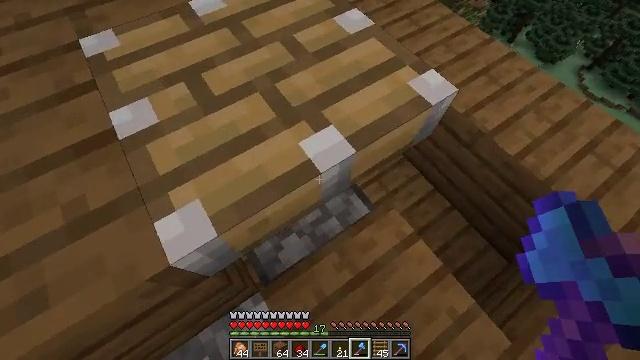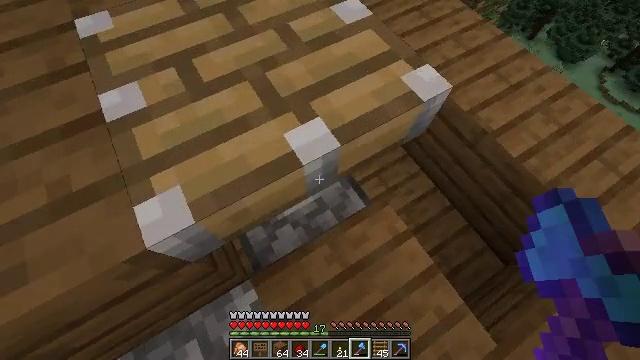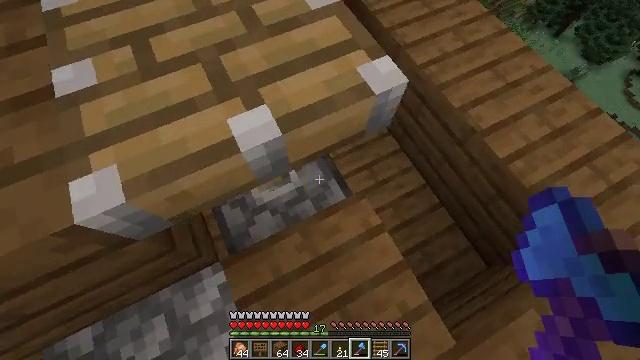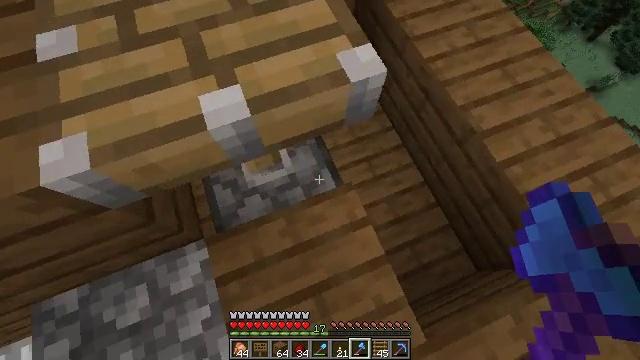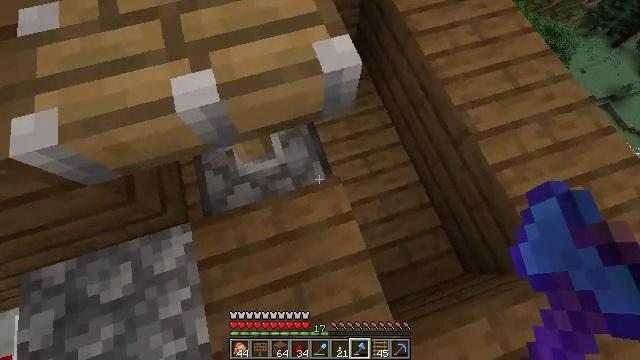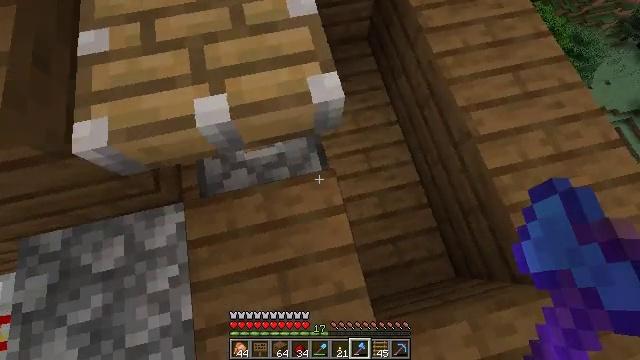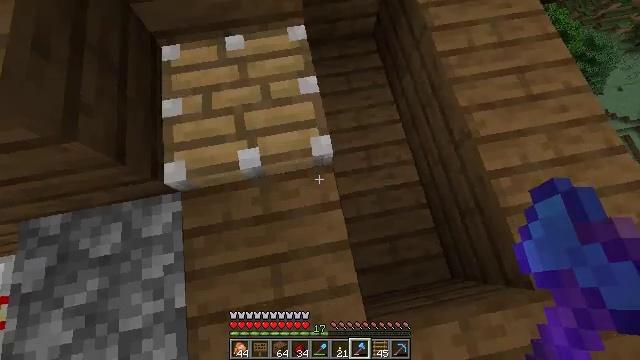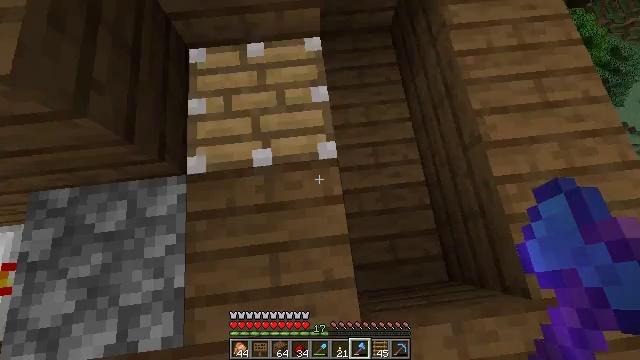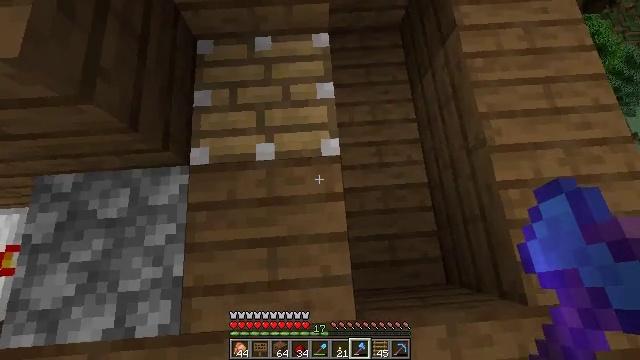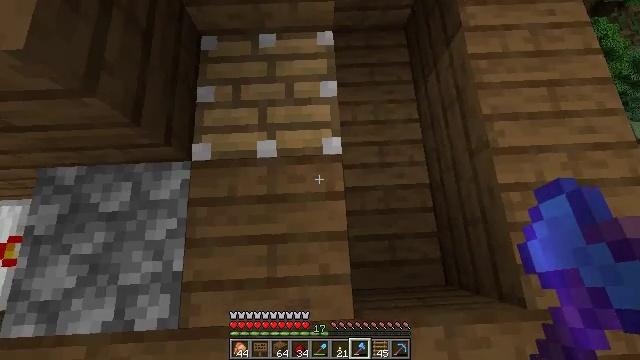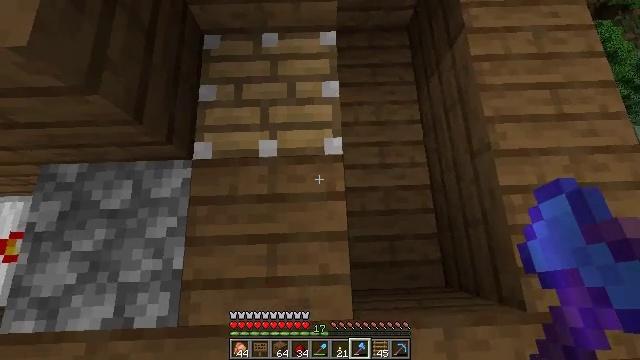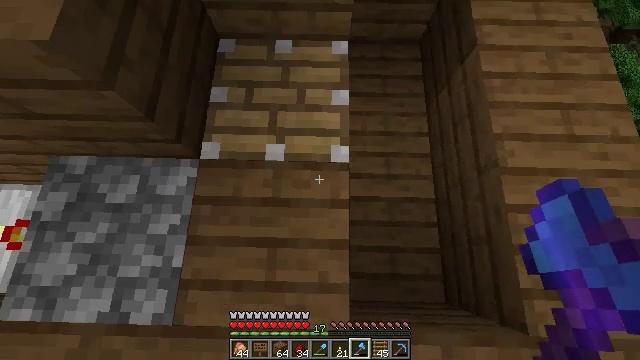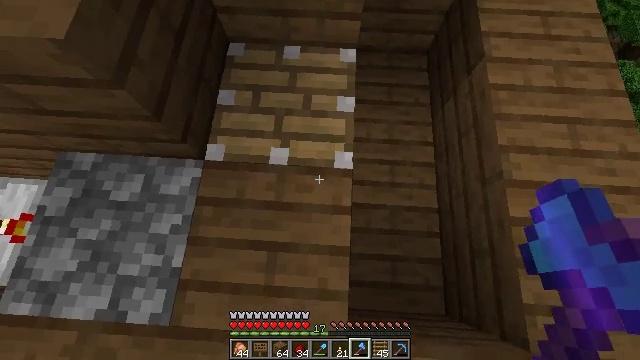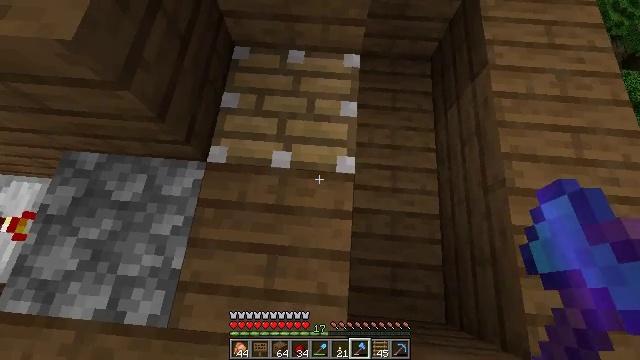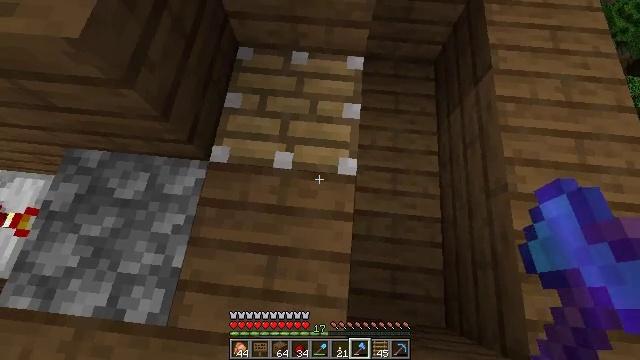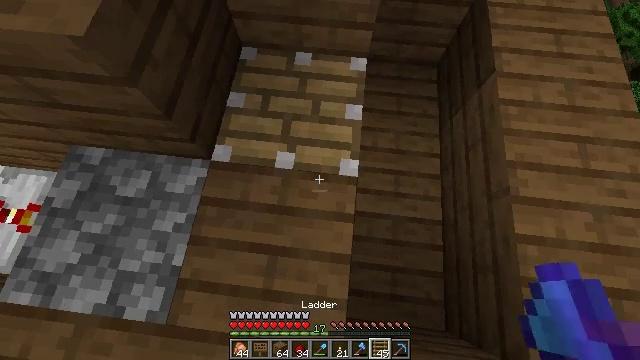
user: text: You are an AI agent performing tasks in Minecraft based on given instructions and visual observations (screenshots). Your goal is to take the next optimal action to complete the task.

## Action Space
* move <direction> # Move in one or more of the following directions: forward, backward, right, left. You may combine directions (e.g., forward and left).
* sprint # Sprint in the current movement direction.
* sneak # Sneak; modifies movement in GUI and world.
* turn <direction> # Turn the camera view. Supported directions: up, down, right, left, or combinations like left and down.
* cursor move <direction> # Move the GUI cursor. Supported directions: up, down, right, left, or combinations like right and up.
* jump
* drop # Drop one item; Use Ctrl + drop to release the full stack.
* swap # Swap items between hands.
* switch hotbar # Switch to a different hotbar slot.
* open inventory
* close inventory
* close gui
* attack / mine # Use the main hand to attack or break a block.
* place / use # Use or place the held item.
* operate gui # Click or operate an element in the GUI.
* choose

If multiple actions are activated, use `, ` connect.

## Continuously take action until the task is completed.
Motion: motion action
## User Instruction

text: Break the piston to gather it.
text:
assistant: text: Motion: move right, turn left and down
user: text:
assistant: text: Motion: move right, turn left and down
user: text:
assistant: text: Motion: move right, turn left and down
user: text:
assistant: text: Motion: turn left and down
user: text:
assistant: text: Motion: turn left and down
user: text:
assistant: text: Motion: turn left
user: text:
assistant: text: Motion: turn left and down
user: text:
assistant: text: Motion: turn left
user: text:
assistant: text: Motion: turn left
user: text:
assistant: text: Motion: no_op
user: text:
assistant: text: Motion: turn left and up
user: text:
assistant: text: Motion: turn left and up
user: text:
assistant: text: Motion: turn left
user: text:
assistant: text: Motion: turn left
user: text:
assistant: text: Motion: no_op
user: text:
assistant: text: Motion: no_op
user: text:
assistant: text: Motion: no_op
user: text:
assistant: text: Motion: no_op
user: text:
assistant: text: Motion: no_op
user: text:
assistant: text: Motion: no_op
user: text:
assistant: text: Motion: no_op
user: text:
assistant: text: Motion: no_op
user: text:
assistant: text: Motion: no_op
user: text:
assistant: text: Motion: no_op
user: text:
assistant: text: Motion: no_op
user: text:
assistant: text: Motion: no_op
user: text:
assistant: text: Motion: no_op
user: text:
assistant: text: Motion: no_op
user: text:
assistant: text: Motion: no_op
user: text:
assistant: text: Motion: no_op